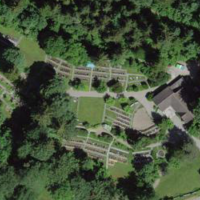
EUNIS habitat code: 53
Species observed at this site:
Circaea lutetiana